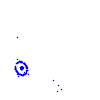
Particle: kaon